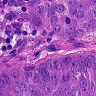
Metastatic tissue present: yes